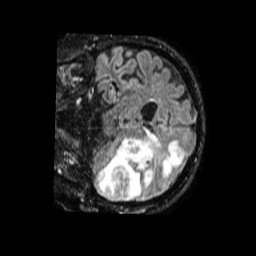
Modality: FLAIR
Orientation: coronal
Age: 81
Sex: male
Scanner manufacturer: philips
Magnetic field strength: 1.5 T
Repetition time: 4.8 s
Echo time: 0.3373 s